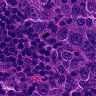
Metastatic tissue present: yes